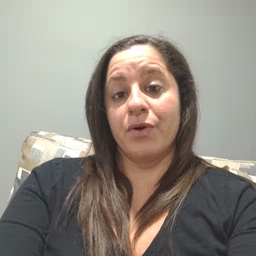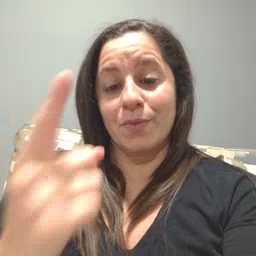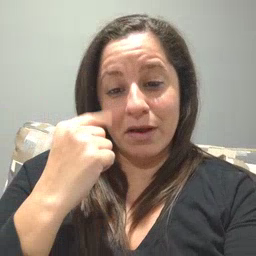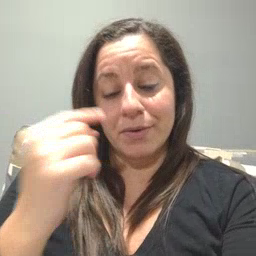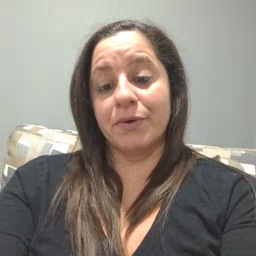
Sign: cry